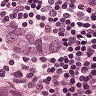
Metastatic tissue present: yes